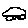
Label: car